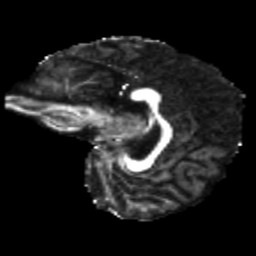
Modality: FA
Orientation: sagittal
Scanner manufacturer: siemens
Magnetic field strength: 3 T
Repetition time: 4 s
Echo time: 0.0594 s